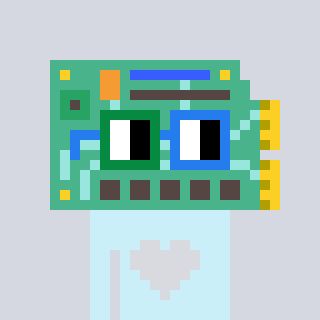
a pixel art character with square green and blue glasses, a chipboard-shaped head and a cold-colored body on a cool background